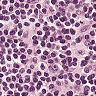
Metastatic tissue present: no